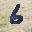
Label: 6